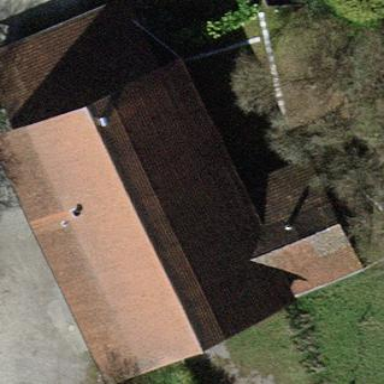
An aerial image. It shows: Gabled roof on farm auxiliary building.